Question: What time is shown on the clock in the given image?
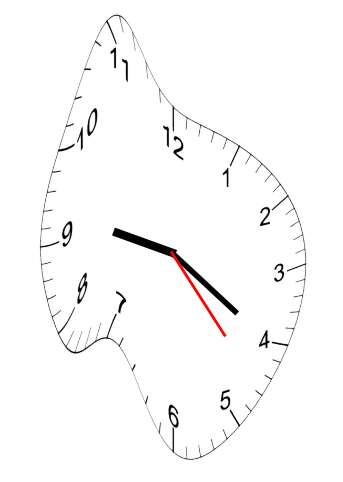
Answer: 09:20:23